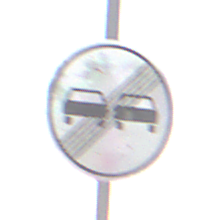
Verkehrszeichen: EndeUeberholverbot
Umgebung: Outdoor, Nature
Tageszeit: Night
Wetter: Overcast
Licht: Artificial
Jahreszeit: NotSpecified
Kontrast: LowContrast